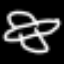
Label: airplane